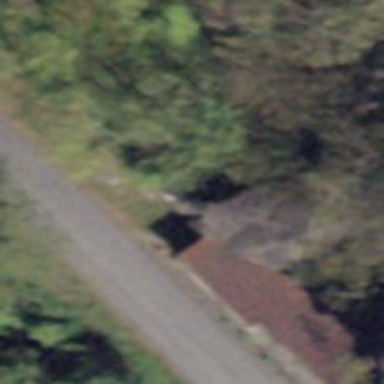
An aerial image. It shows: Sheltered building.